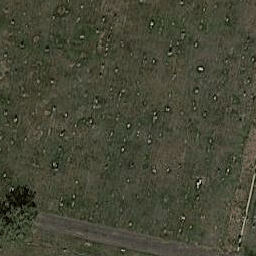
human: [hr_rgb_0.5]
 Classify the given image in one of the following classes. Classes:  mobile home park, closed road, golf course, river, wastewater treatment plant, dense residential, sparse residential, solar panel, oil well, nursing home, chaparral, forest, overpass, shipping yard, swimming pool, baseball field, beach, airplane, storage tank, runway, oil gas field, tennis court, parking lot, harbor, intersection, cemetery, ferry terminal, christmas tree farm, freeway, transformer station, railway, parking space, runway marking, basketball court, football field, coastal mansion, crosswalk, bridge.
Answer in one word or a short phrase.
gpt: cemetery